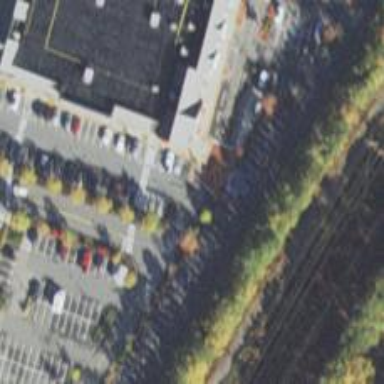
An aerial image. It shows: Parking space.